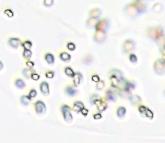
Label: Phaeocystis